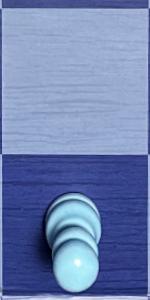
Label: Empty